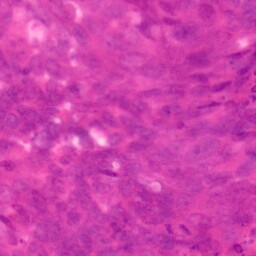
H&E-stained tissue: Colon